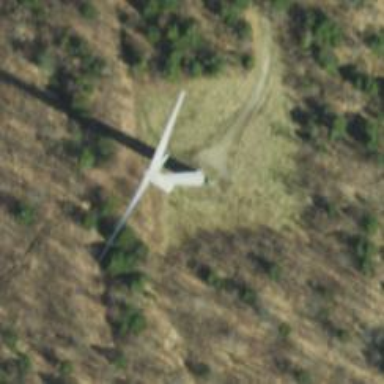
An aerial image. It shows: Wind generator in the form of horizontal axis wind turbine.